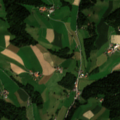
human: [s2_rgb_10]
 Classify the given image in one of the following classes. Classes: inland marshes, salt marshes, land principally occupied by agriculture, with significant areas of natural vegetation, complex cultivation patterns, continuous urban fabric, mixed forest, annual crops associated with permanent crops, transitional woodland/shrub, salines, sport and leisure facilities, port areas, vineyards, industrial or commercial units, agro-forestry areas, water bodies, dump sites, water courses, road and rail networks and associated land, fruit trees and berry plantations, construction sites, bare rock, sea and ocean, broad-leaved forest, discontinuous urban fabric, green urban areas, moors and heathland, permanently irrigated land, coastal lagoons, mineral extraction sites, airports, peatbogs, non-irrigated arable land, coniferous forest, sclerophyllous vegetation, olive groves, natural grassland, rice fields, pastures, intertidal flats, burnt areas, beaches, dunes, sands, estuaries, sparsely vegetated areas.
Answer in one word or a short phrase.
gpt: pastures, coniferous forest